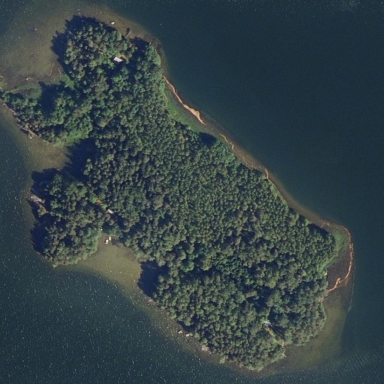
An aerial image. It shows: Island.